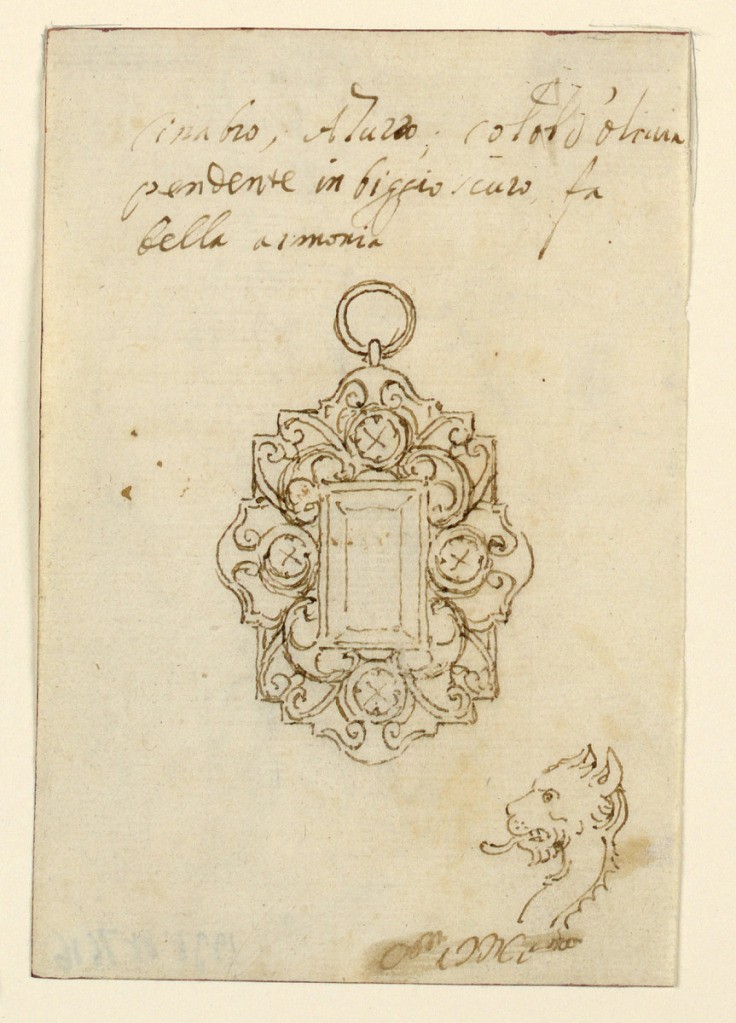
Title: Design for escutcheon pendant
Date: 16th century
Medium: Pen, ink. Paper
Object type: Drawing
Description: Vertical rectangle. An escutcheon contains an oblong diamond and four smaller ones, round, scrollwork and volutes. Below, at right, the sketch of a lion-like monster. Above a ring.